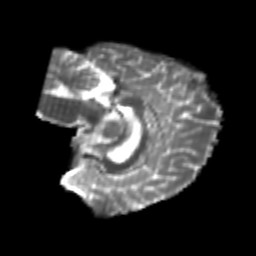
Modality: T2w
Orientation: sagittal
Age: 21
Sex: male
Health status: healthy
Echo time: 0.074 s